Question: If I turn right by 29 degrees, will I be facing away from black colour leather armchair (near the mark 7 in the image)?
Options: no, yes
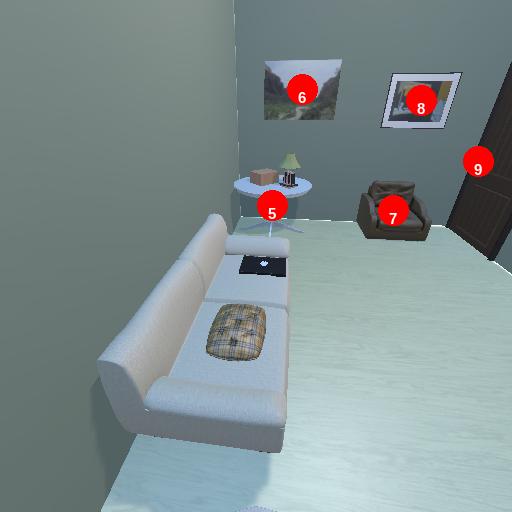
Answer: no